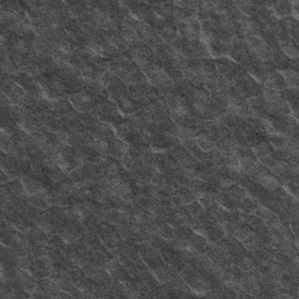
Label: frost